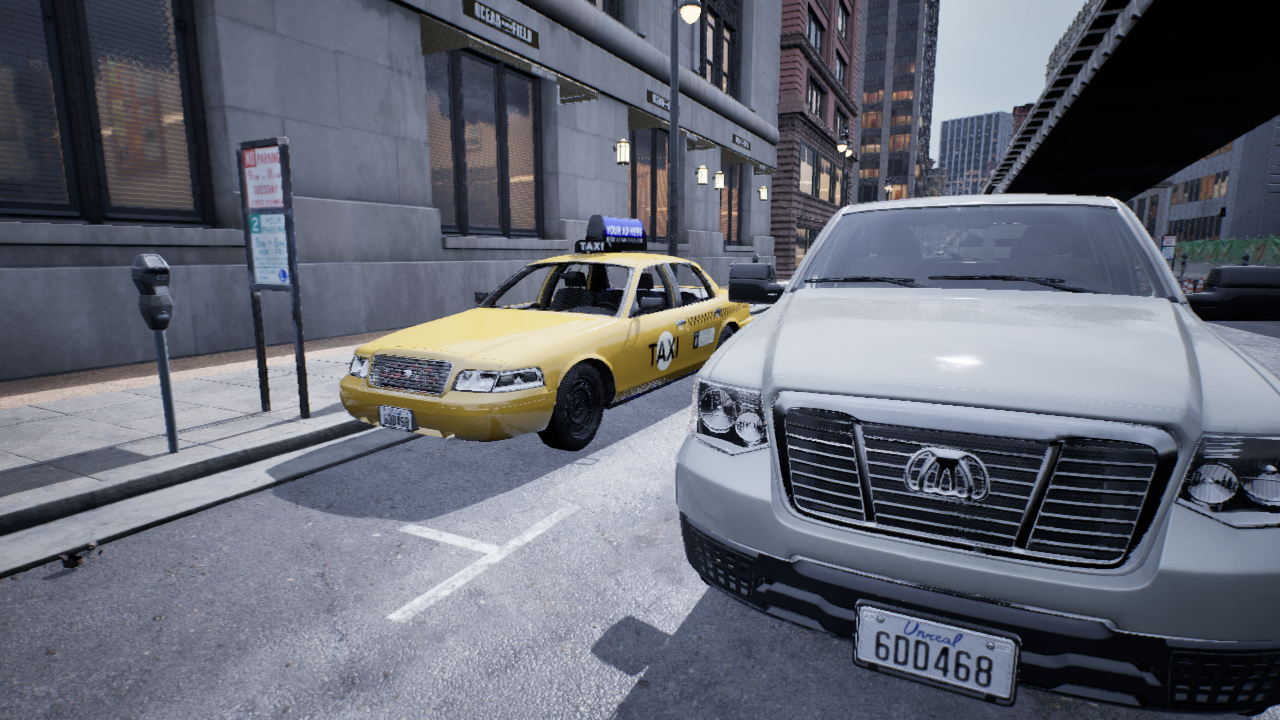
Venue: downtown
Lighting: overcast
Vehicle rig: pickup